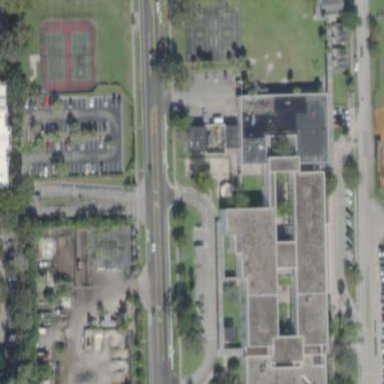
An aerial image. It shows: School.